Field crop: maize
Growth stage: 2
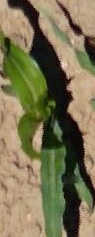
Species: maize